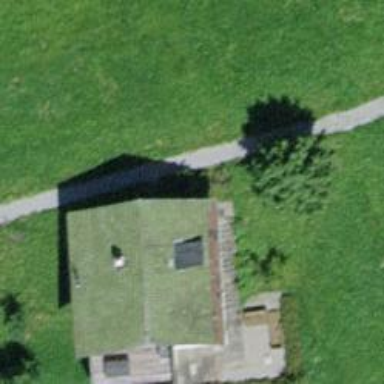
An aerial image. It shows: Detached building.